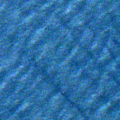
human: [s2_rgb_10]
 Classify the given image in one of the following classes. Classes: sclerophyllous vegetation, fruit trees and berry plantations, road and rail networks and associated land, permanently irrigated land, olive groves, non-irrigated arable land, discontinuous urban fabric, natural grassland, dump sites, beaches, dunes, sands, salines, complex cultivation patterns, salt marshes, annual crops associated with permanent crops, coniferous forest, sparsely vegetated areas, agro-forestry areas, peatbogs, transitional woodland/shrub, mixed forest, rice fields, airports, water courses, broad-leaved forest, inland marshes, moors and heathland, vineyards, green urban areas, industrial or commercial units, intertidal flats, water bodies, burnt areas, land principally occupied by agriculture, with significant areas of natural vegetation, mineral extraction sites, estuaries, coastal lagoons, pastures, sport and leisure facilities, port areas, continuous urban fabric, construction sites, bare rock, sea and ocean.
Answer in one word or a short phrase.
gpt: sea and ocean